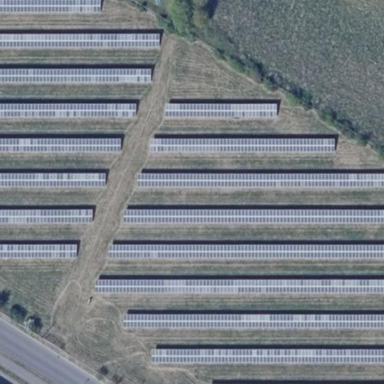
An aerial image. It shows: Solar power generator surrounded by fence. The generator uses photovoltaic method with solar photovoltaic panels.